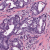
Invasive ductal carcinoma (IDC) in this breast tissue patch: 1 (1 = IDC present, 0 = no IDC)